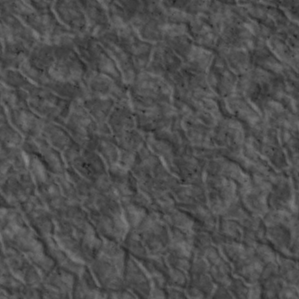
Label: non_frost